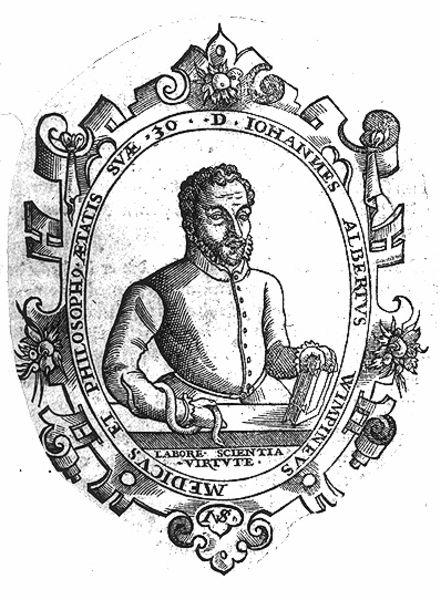
Titel: Bildnis des Johann Albert Wimpinäus
Künstler: Nikolaus Solis
Institution: (Seriendruck)
Schlagwörter: hand, mann, weiß, blume, grau, nase, schwarz, stirn, tisch, zeichnung, blüte, gürtel, rose, ornament, rock, bart, hemd, jacke, arm, arme, falten, johannes, kragen, rahmen, vollbart, bildnis, herr, portrait, porträt, signatur, halbfigur, sitzend, brustbild, renaissance, oval, rund, früchte, holzschnitt, schrift, papier, grafik, graphik, kartusche, ernst, dekor, verzierung, knöpfe, knopfleiste, oberkörper, philosoph, buch, medaillon, druck, schwarzweiss, holzstich, stich, säbel, text, uniform, schlange, herrscher, arzt, medizin, gravur, wissenschaftler, wappen, schweigen, säge, medallion, apokalypse, halb, mittelalter, wams, herrscherporträt, emblem, ornamentik, kupferstich, flugblatt, johann, herrscherportrait, insignien, wissenschaft, latein, umschrift, labor, albert, vignette, weisheit, flyer, natter, johannis, albertus, rollwerk, wissen, medicus, johann albert, aeskulap, iohannes, johannea, lerei, philosph, virtue, holzstich#, johann albert wimpineus, wimpineus, albertus+, johannes albertus wimpineus, johannes albertus